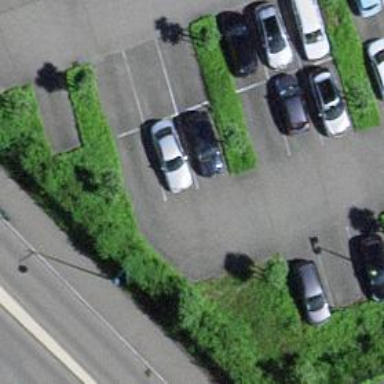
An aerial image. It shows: Road serving as parking aisle.